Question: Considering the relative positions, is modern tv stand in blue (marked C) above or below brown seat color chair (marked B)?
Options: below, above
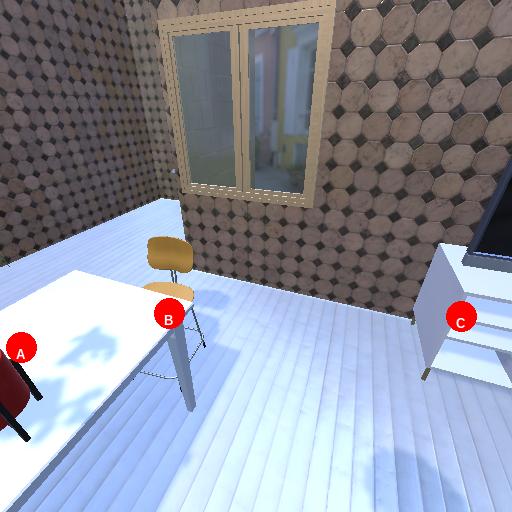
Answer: below